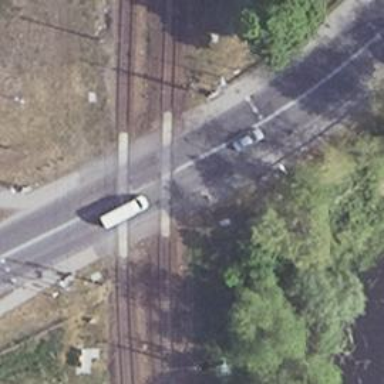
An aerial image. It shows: Railway crossing with lights and double half barrier.